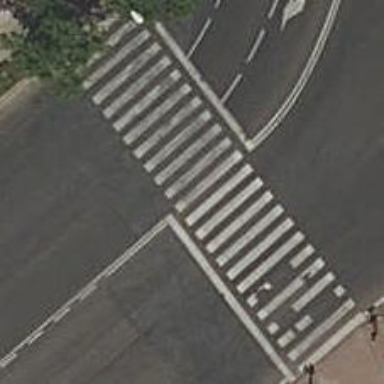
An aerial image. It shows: Crossing with traffic signals.